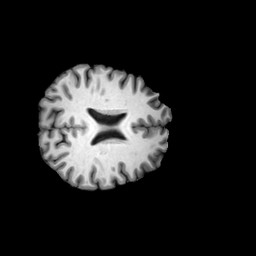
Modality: T1w
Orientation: axial
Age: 46
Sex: female
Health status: ill